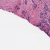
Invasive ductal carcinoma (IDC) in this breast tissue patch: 1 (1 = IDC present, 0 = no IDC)